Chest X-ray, PA view. Patient: 58 years old, sex M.
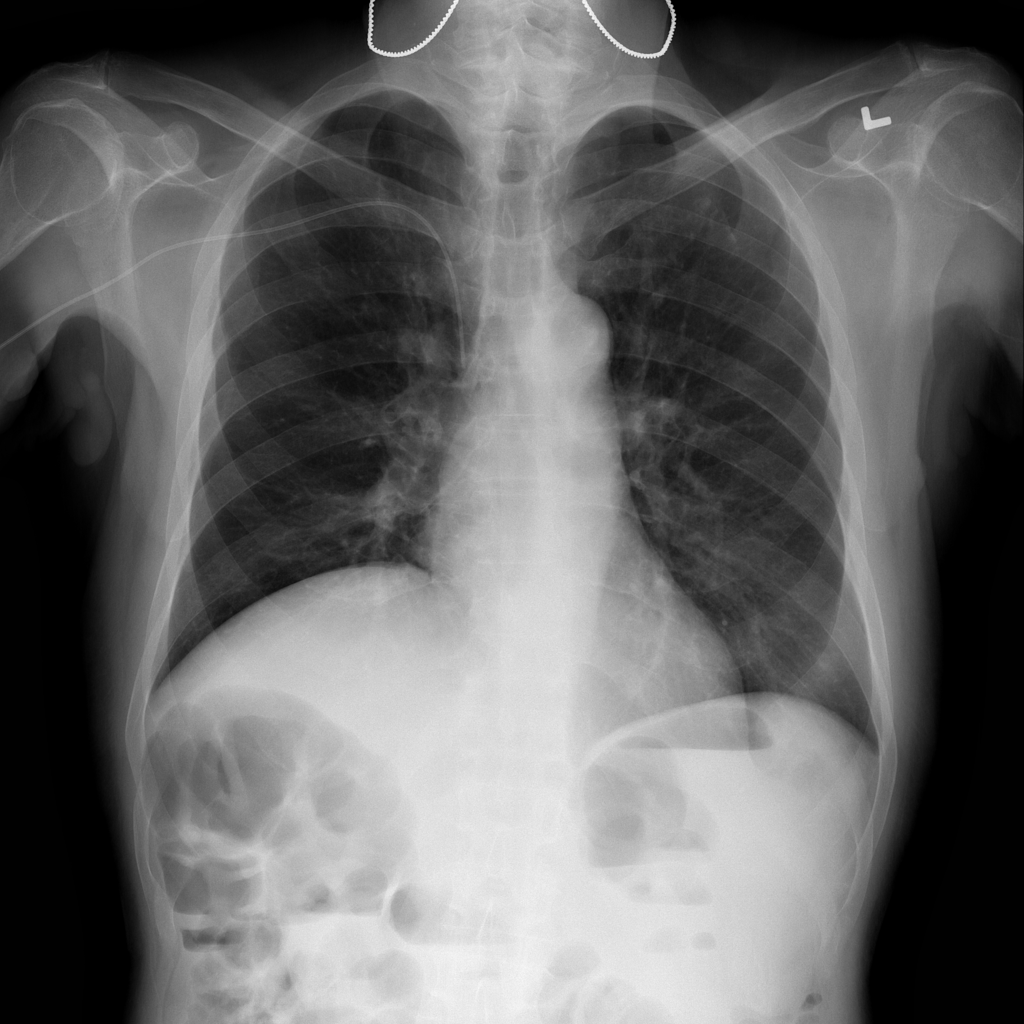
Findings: Infiltration